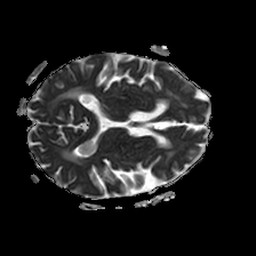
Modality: ADC
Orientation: axial
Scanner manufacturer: philips
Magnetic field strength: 1.5 T
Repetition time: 4.6 s
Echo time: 0.07505 s